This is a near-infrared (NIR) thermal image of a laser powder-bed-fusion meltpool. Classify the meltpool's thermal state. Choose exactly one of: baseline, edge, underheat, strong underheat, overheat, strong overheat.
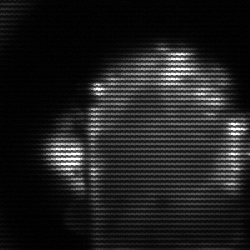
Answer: baseline